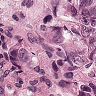
Metastatic tissue present: yes